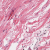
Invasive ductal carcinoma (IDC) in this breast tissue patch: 0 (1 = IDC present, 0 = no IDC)